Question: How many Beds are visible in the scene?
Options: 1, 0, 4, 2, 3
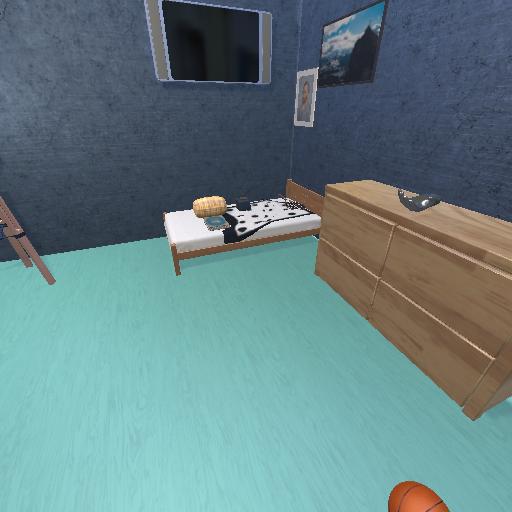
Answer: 1